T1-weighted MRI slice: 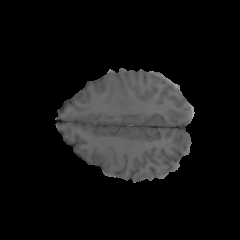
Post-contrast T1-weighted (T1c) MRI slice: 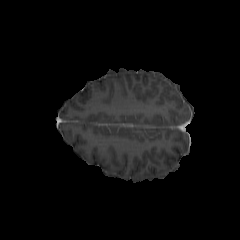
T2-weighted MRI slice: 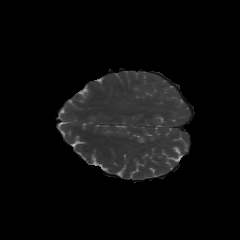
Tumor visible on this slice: yes